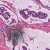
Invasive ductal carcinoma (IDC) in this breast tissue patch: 1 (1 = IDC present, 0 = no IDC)